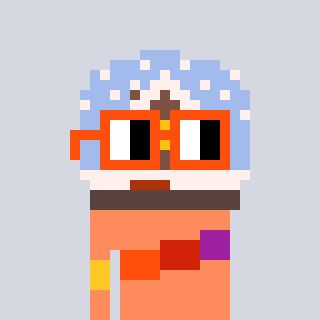
a pixel art character with square orange glasses, a snow globe-shaped head and a peachy-colored body on a cool background